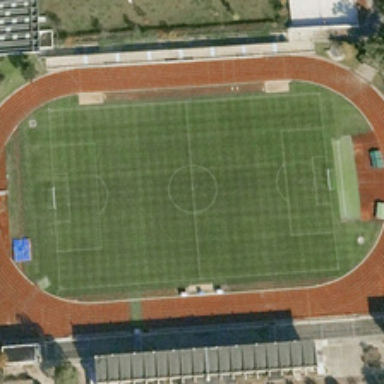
A playground with a football field in it is surrounded by several buildings and green trees .